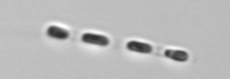
Label: Skeletonema